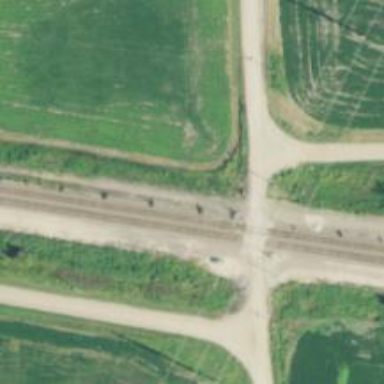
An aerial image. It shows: Two railway tracks with rails.